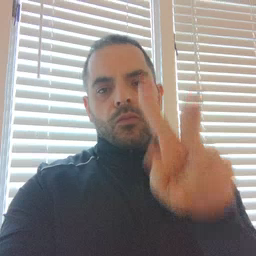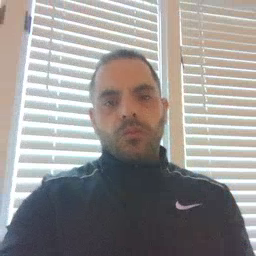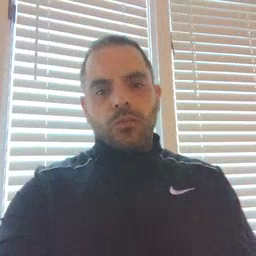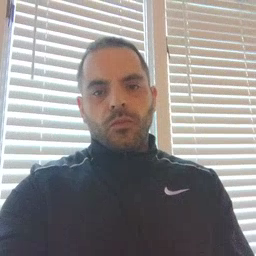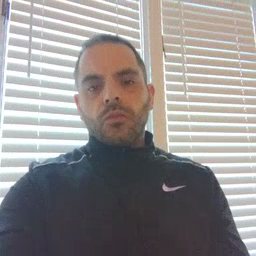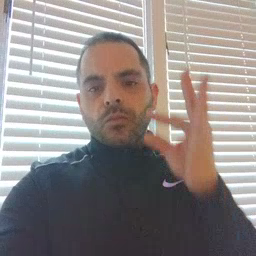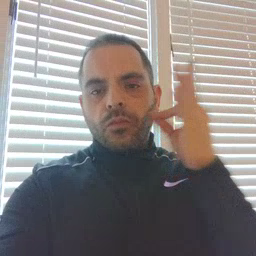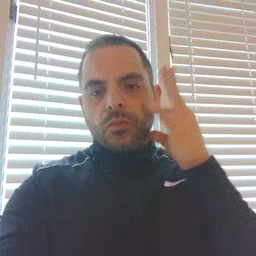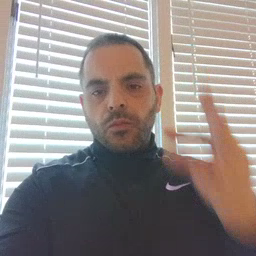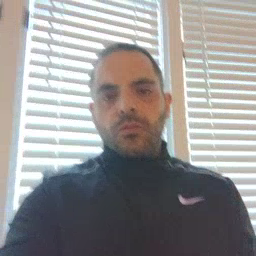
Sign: cat